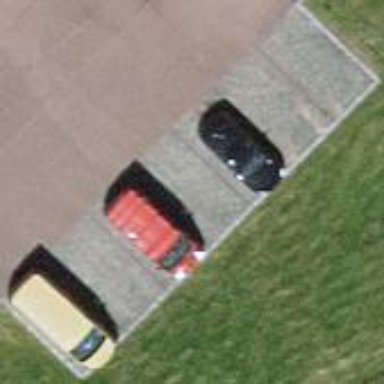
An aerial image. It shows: Street-side parking area.